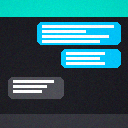
Screen state: on